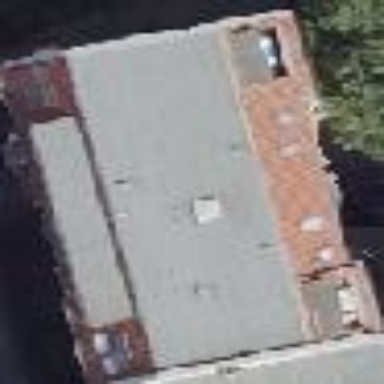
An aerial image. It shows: Building consisting of apartments with double saltbox roof shape.